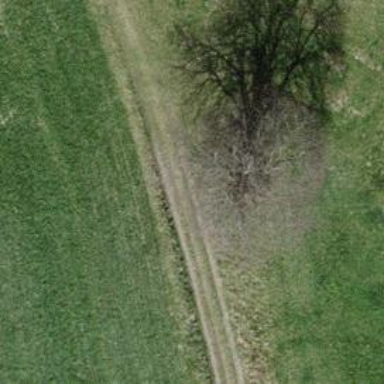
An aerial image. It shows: Brown bench in the vicinity.